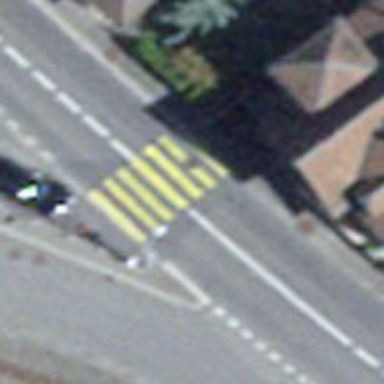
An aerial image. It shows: Zebra crossing on the road.